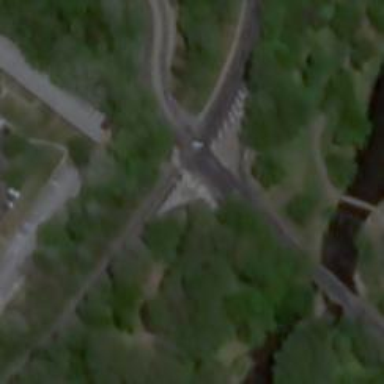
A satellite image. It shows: Marked road crossing.